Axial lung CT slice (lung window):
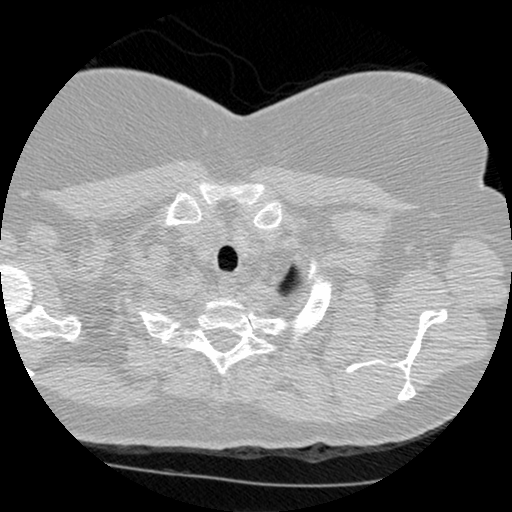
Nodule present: no